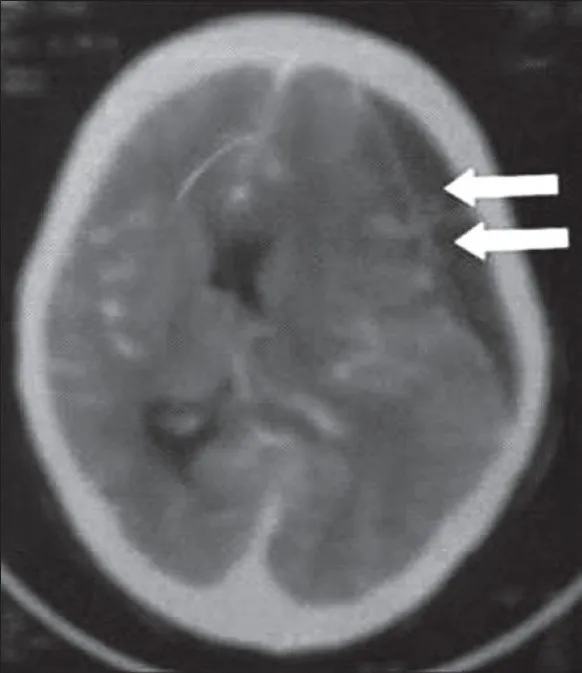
CT Image showing bilateral ophthalmic vein thrombosis with cavernous sinus thrombosis.
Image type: radiology (ct)